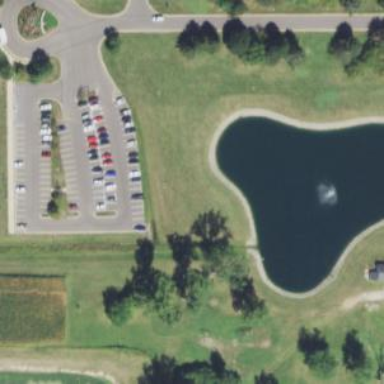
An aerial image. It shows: Peaceful pond surrounded by nature.